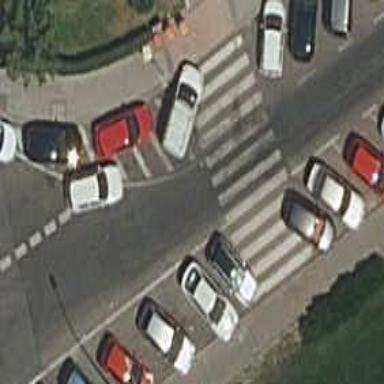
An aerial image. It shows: Uncontrolled crossing on the road.